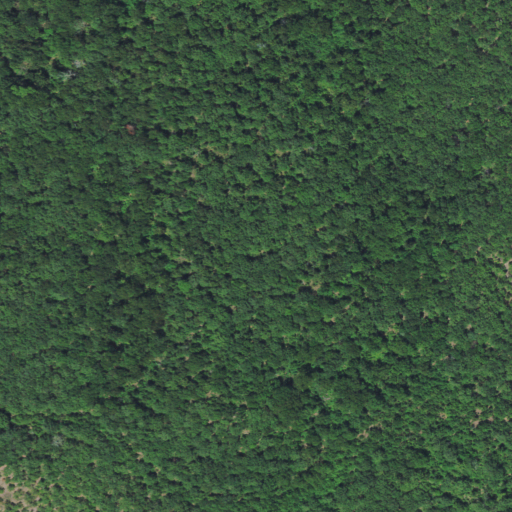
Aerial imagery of mountain in Oklahoma named Lizzard Mountain containing deciduous forest and grassland